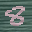
Label: 8